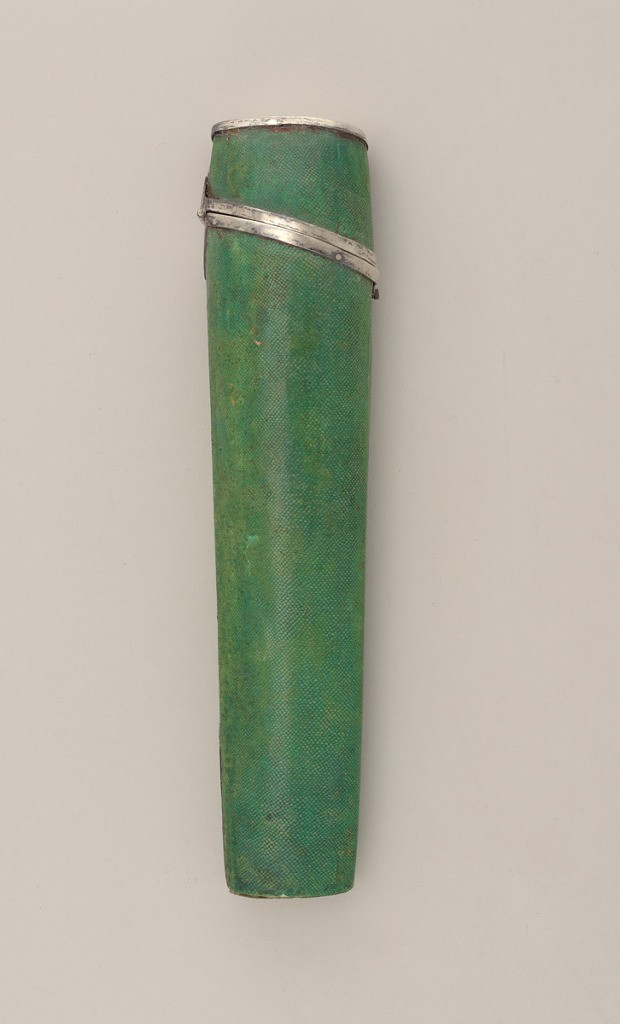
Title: Shagreen Case for Traveling Cutlery Set
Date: ca. 1798–1809
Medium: shagreen (shark skin), silk, silver plated, copper
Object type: case
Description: Case for three implements, oval in section. Green painted shark skin. Lid attached to body with hinge and push lock. Silver plated copper mounts attached with visible rivets. Inside covered with red silk.